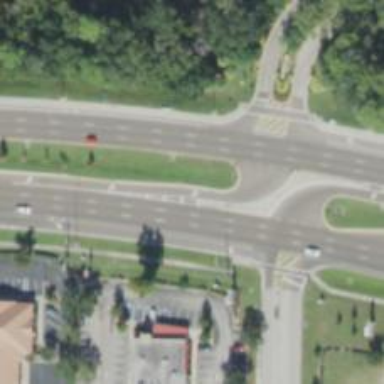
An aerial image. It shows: Primary link highway with separate asphalt sidewalk.